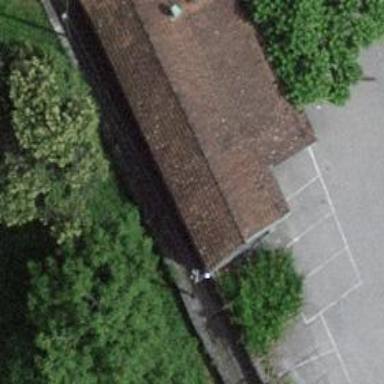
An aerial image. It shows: Restaurant.